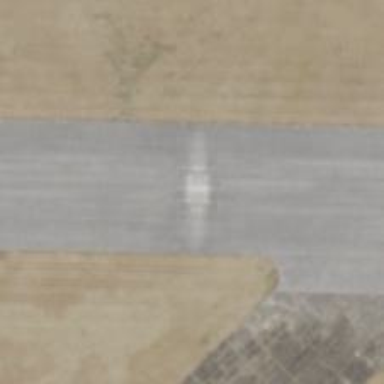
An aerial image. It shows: Image of helipad at airport.